Field crop: tomato
Growth stage: 1
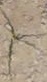
Species: cyperus